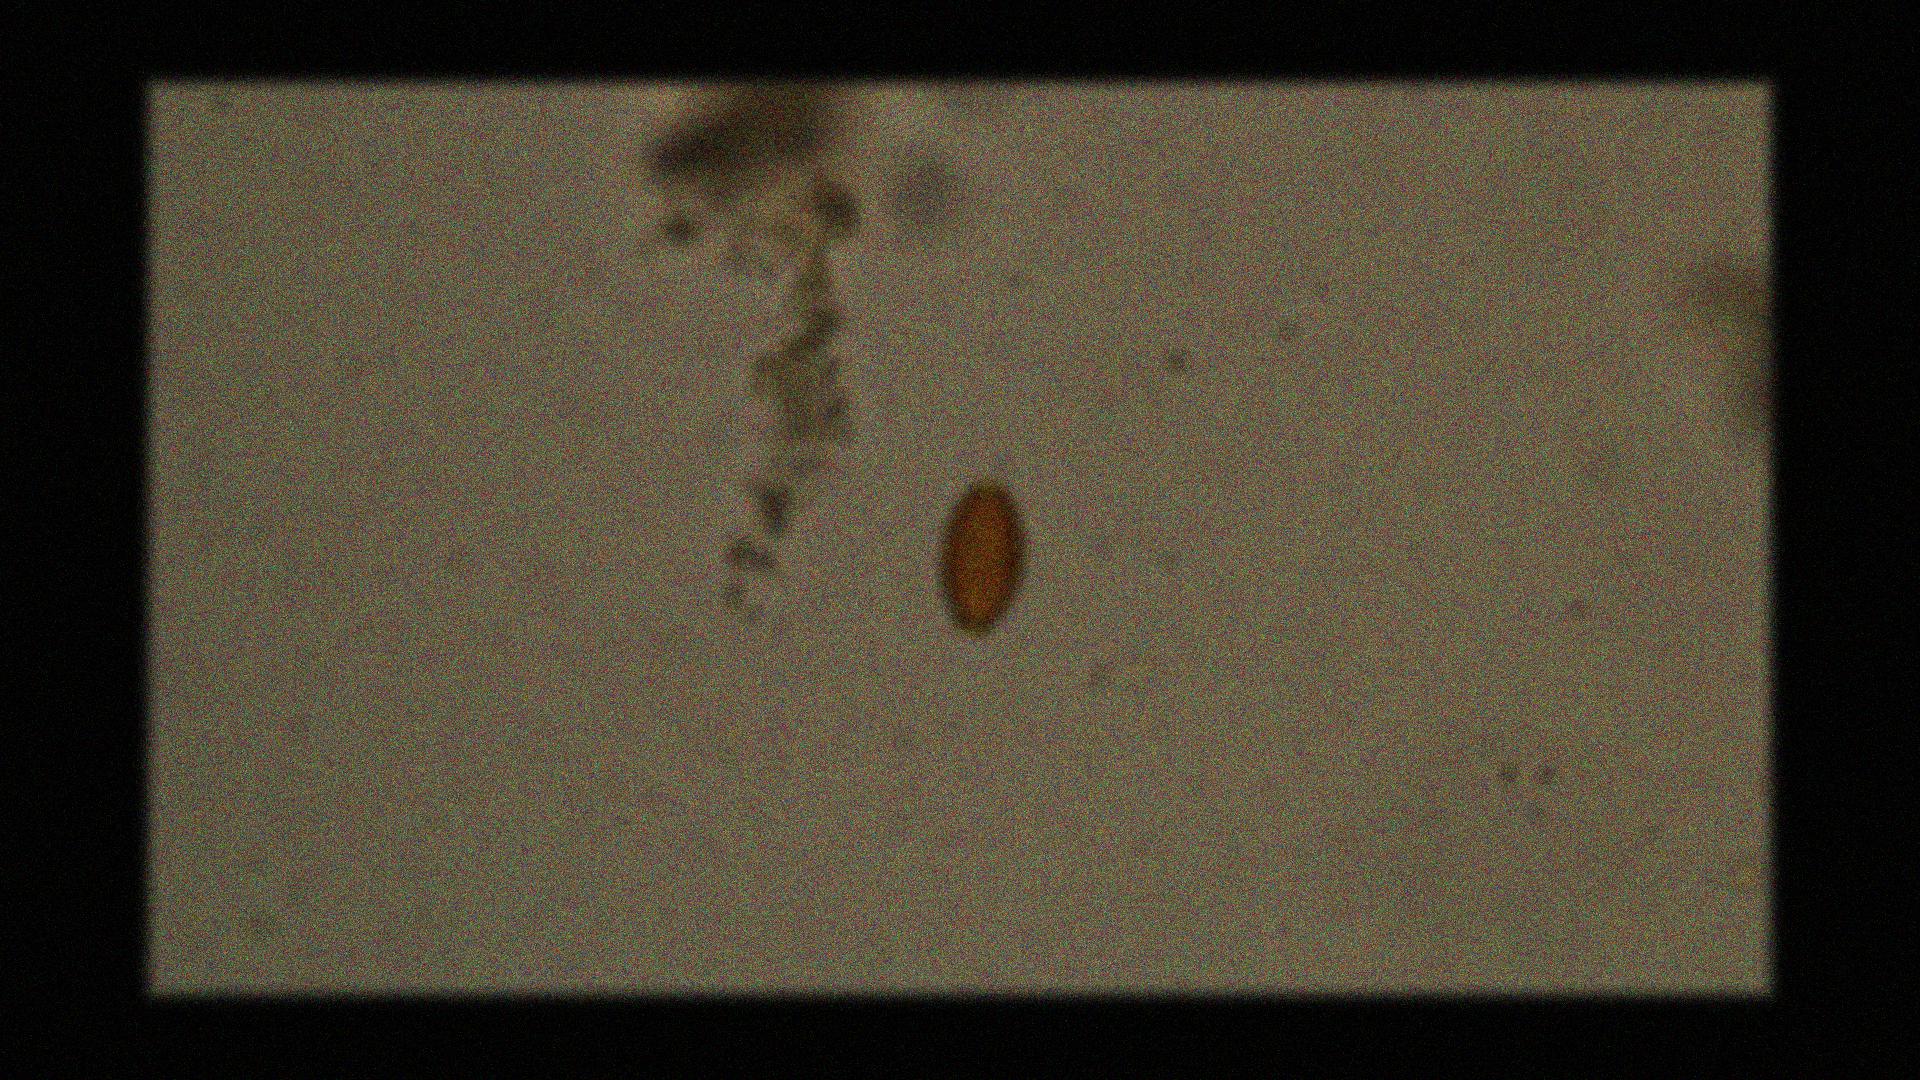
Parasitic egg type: Trichuris trichiura